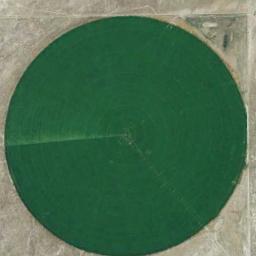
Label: circular_farmland